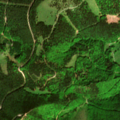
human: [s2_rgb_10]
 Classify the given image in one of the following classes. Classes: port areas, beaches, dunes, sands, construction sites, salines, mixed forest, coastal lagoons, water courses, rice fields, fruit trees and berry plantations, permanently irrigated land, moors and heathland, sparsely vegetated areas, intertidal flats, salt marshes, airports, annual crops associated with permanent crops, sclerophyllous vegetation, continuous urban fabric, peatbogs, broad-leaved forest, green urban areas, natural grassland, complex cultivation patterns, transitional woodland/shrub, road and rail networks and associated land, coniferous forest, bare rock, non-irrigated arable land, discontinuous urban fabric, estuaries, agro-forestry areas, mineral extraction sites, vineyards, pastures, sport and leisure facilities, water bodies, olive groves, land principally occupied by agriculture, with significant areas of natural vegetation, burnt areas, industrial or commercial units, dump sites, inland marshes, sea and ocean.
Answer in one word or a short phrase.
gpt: coniferous forest, mixed forest, natural grassland